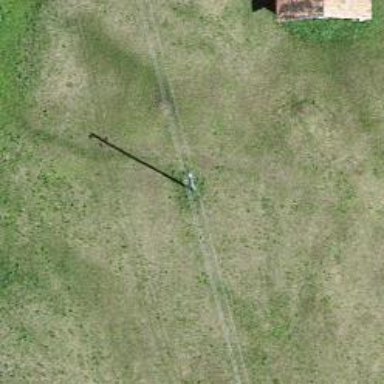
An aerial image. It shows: Minor power line.